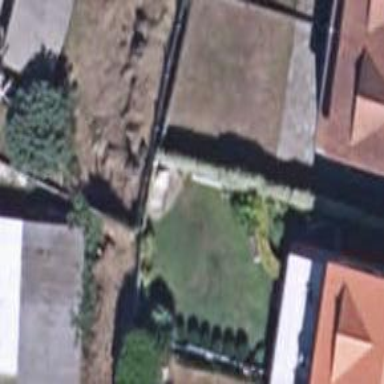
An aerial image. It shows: Fence.